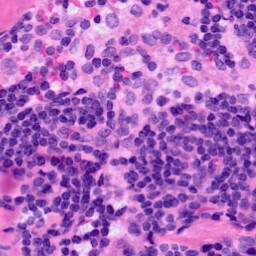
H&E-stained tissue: LymphNode